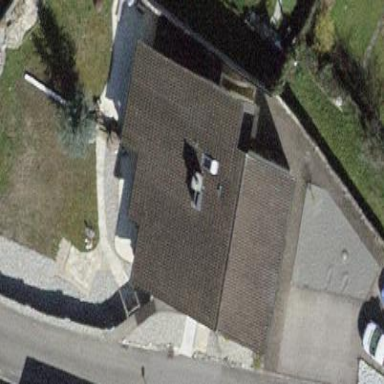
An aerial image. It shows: Building with tile roof.